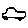
Label: car